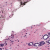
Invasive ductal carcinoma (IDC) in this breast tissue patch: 0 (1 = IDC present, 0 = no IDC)